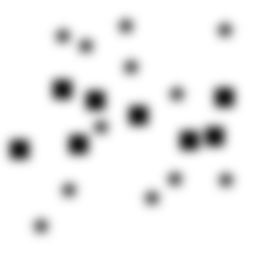
Squares: 8
Triangles: 0
Stars: 12
Total shapes: 20